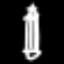
Label: pencil